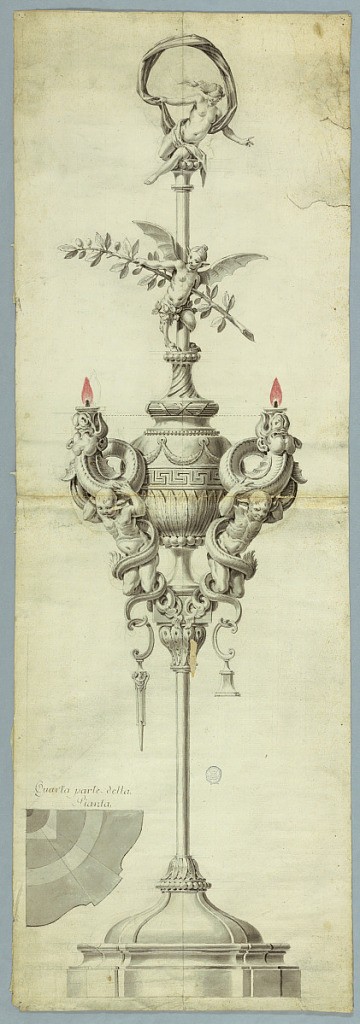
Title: An Oil Burning Lamp
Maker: Giovacchino Belli, Italian, 1756 - 1822
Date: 1775–1880
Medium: Pen and ink, brush and wash on paper
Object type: Drawing
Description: A thin column rises from a stand, a quarter of the plan of which is shown beside at left: ''Quarta parte della / Pianta''. A vase, which is decorated with a calyx, a Greek, festoons, etc., is to contain the oil. The neck can be screwed off, as indicated by dotted lines. The spouts are in the mouths of dragons, who are wound around and supported by young men kneeling in the  height of the foot of the vase, two of the three intended spouts are shown with flames. A pick and an extinguisher have scrolls as handles; they are suspended from the tails of the dragons. Another column and a winged Satyr girl carrying a big bough behind her back stands upon the vase. A woman, whose eyes are covered by a ribbon and whose cloak forms a slope, is seated on top.